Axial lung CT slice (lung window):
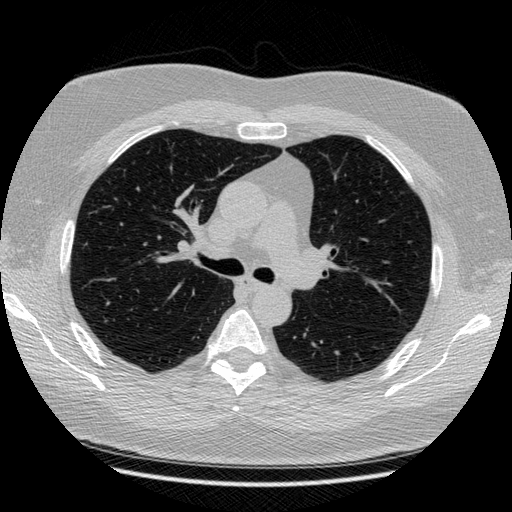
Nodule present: no